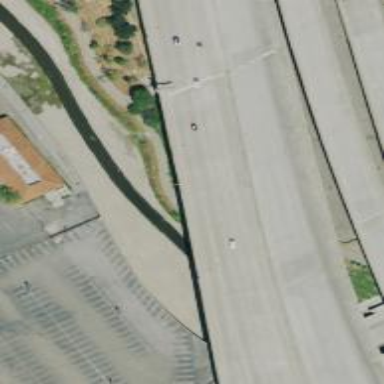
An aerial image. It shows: Bridge over motorway.